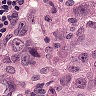
Metastatic tissue present: yes